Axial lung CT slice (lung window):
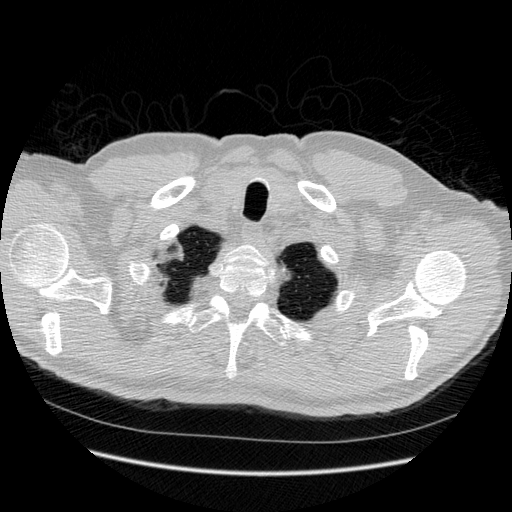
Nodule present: no